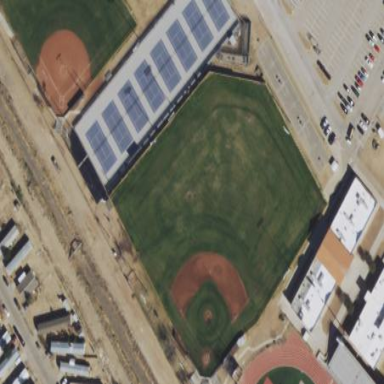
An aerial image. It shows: Baseball pitch for leisure land.